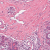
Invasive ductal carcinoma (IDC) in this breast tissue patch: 0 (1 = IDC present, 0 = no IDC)